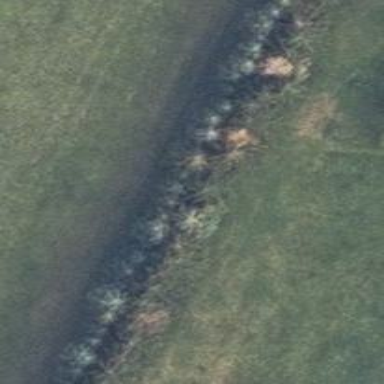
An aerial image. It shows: Grass track with grade5 tracktype.